Question:
I want to use table view in my application. But when i confirm my view controller to UITableViewDataSource, it gives error shown in image. How to use UITableViewDataSource protocol in our class.
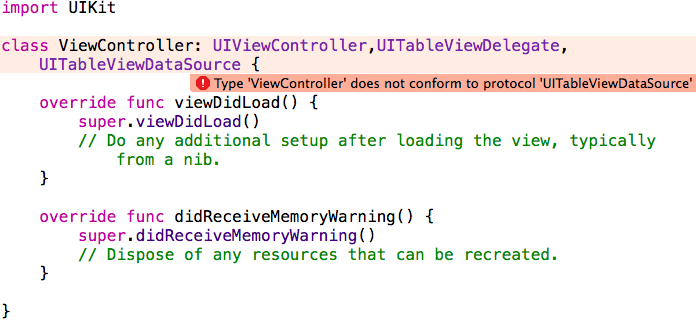
Answer: That's not the proper way to specify protocol conformance. This is the proper syntax.
'''
class ViewController: UIViewController, UITableViewDataSource, UITableViewDelegate {
// stuff
}
'''
If you're still seeing that error, it's because your class doesn't implement the required methods from these delegates, in this case, numberOfRowsInSection.... and cellForRowAtIndexPath....